Question: What company is featured?
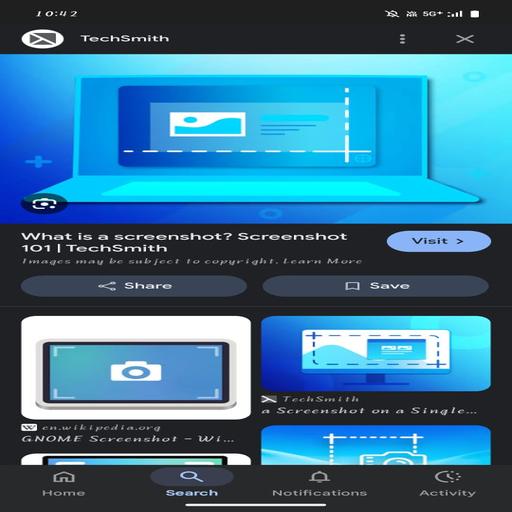
Answer: TechSmith